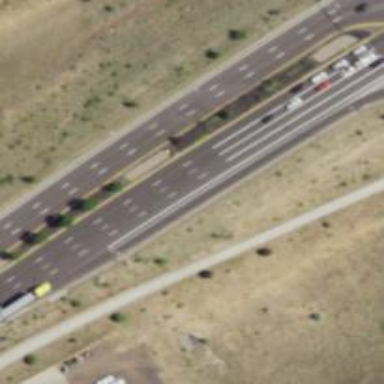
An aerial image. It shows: Asphalt trunk link road.